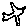
Label: bird